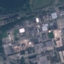
Land use / land cover class: Industrial